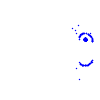
Particle: pion